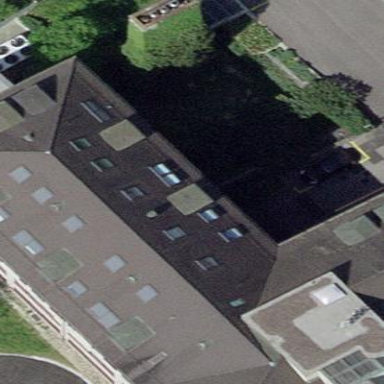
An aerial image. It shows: Hospital building.